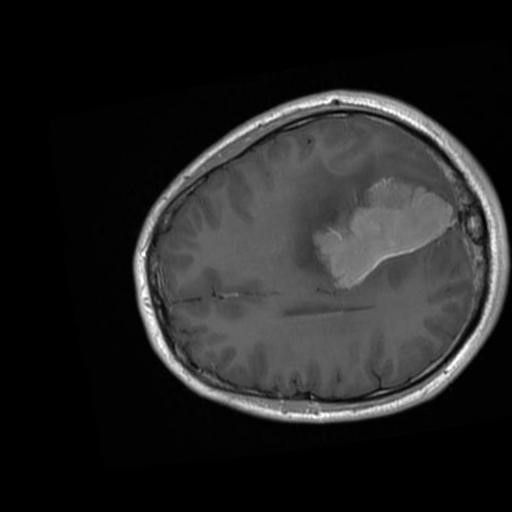
Label: brain_menin